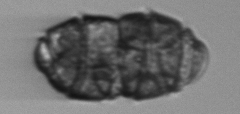
Label: Margalefidinium